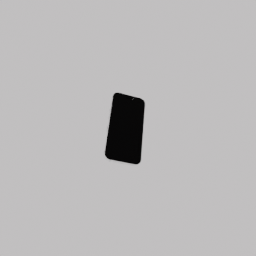
Label: electronics